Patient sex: M
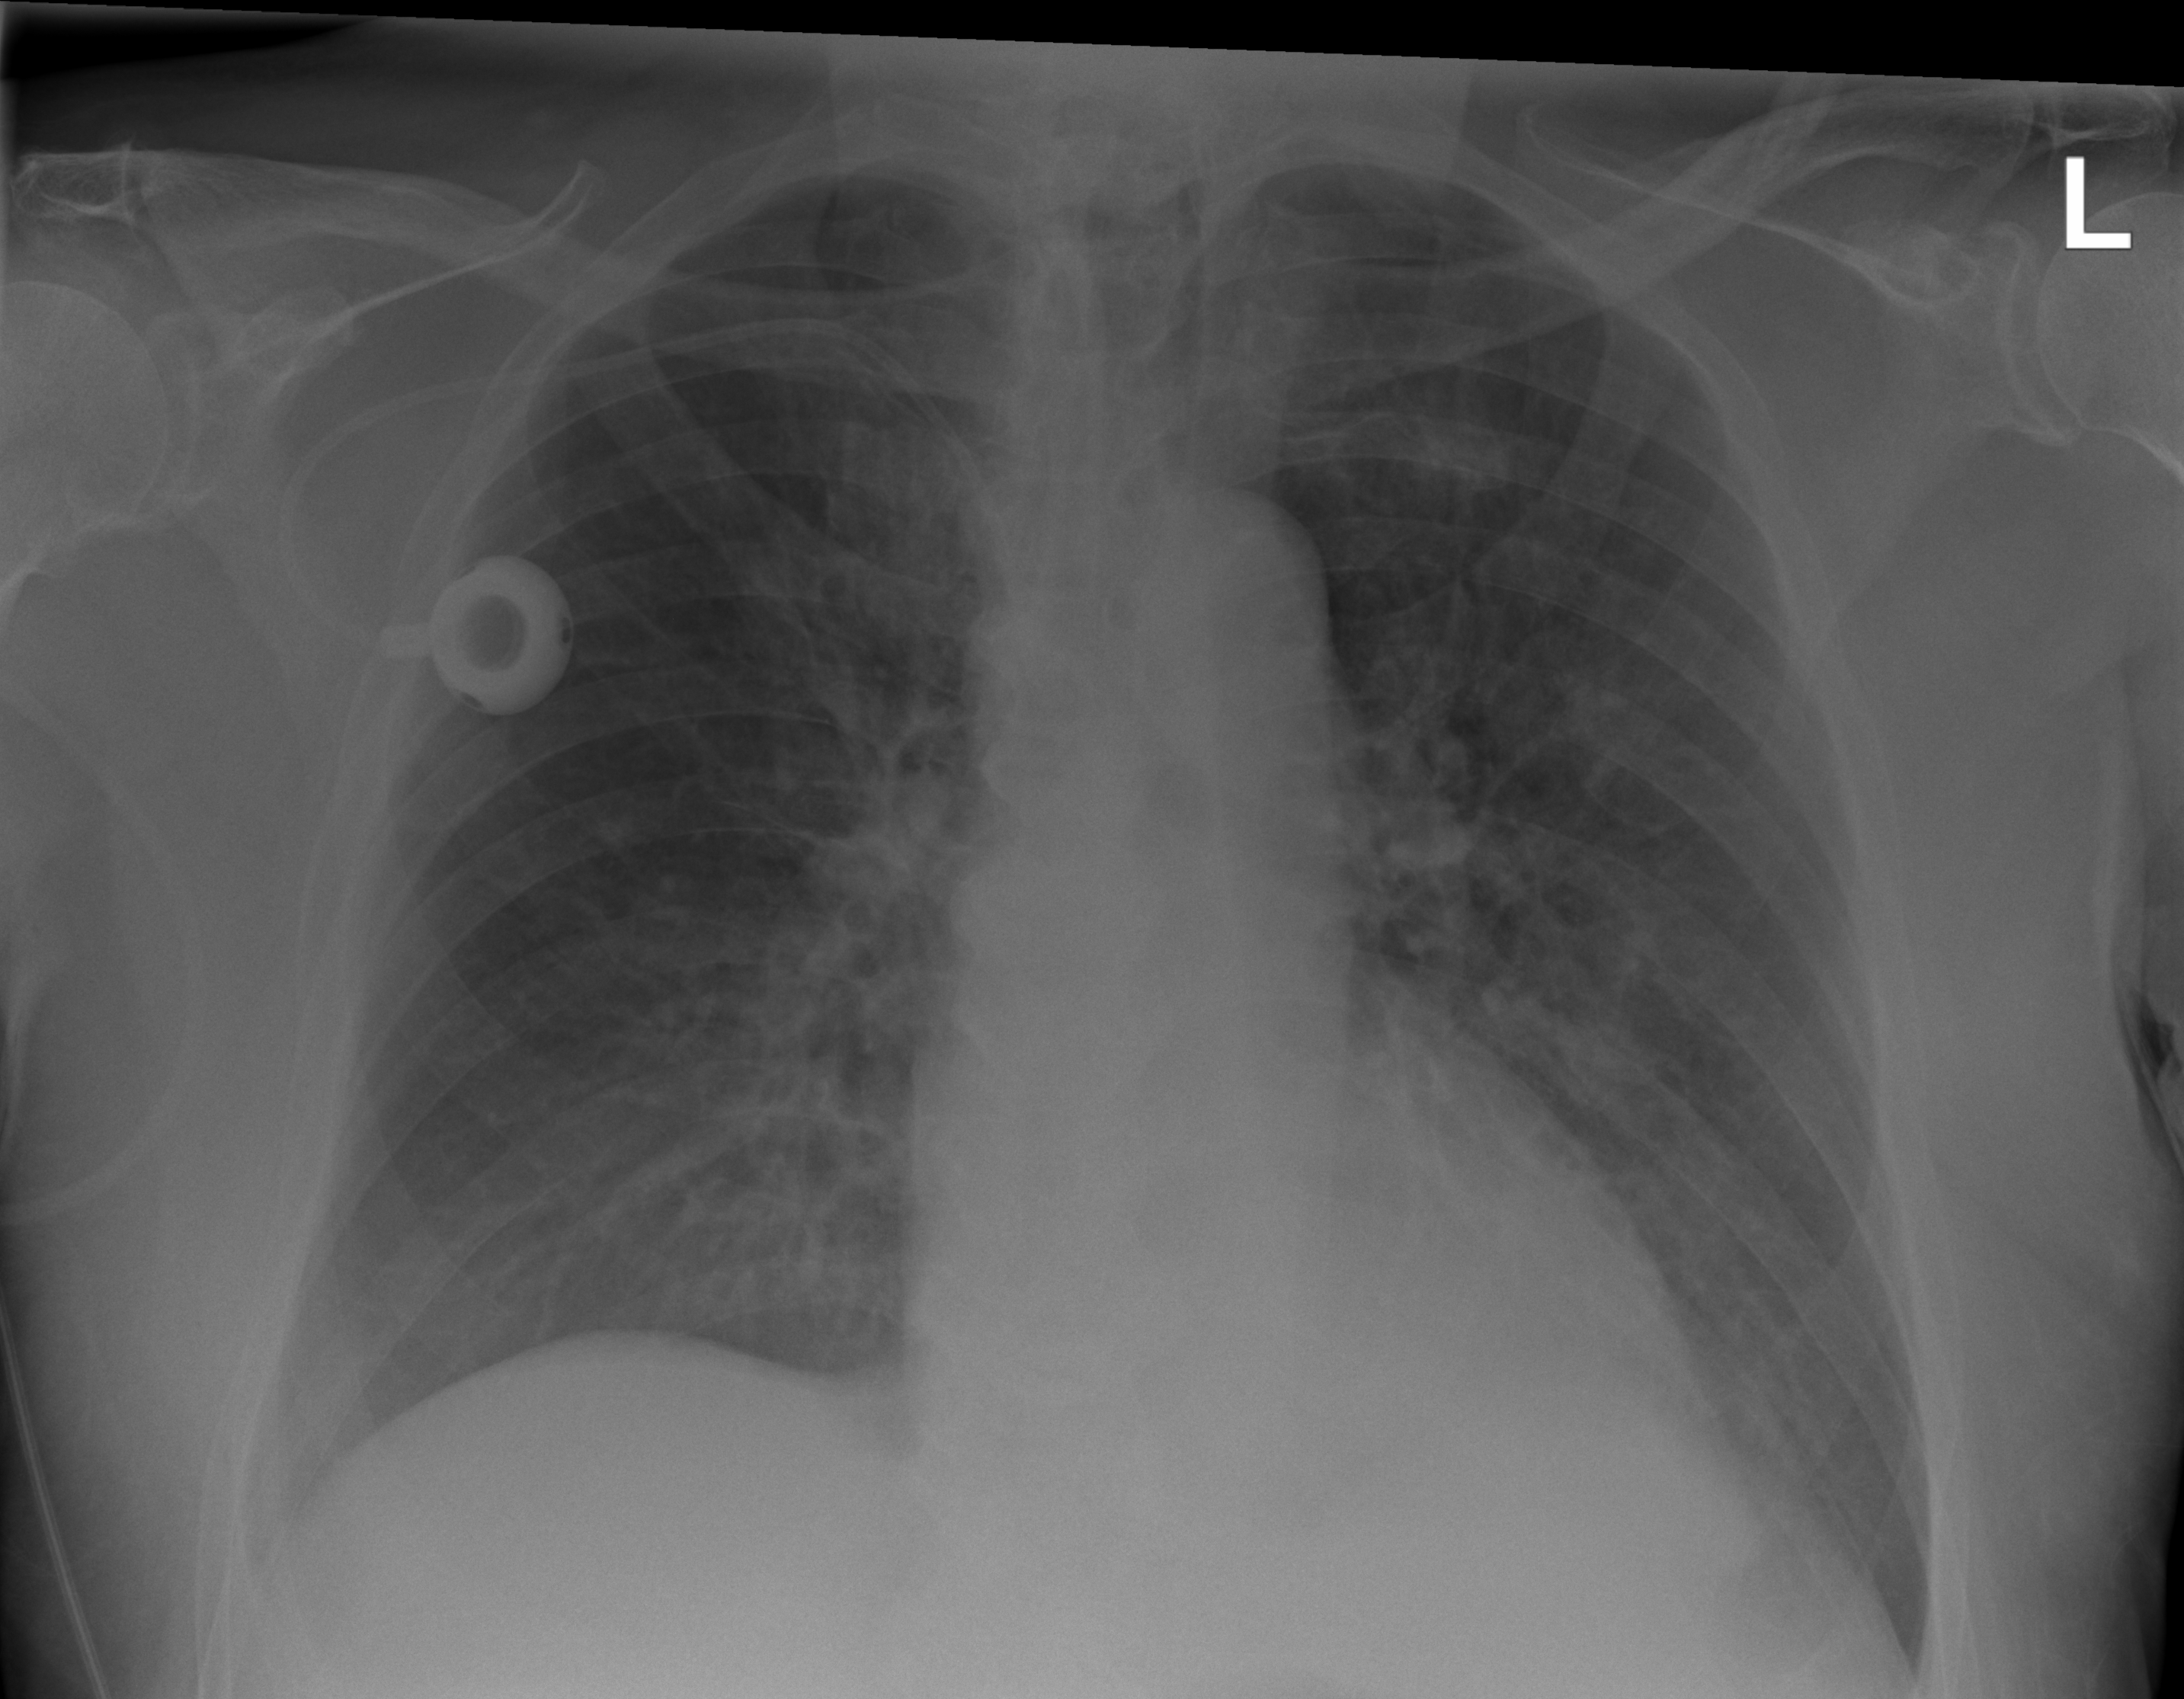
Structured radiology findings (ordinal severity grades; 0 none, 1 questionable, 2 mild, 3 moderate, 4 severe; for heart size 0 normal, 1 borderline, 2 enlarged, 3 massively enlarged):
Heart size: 0
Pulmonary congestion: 3
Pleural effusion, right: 2
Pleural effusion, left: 0
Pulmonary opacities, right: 0
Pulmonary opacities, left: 0
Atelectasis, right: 2
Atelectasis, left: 2